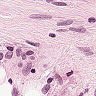
Metastatic tissue present: yes